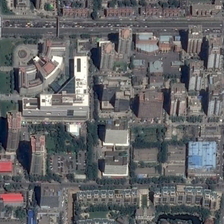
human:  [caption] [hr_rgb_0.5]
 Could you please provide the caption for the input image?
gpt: many buildings and some green trees are in a commercial area .

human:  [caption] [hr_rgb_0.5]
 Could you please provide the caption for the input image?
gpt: a large number of cars parked at the gate of tall buildings .

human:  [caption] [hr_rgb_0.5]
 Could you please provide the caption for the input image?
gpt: tall buildings are on both sides of the road .

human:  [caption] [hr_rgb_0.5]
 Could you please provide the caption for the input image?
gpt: many buildings and some green trees are in a commercial area .

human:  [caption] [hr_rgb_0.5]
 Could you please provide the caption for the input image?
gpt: tall buildings are on both sides of the road .